Question: Is there some extension method in Rx to do the scenario below?

I have a value to start the pumping (green circles) and other value to stop the pumping (reed circles), the blue circles should be the expected values, I would not want this command to be canceled and recreated (ie "TakeUntil" and "SkipUntil" will not work).
The implementation using LINQ would be something like this:
'''
public static IEnumerable<T> TakeBetween<T>(this IEnumerable<T> source, Func<T, bool> entry, Func<T, bool> exit)
{
bool yield = false;
foreach (var item in source)
{
if (!yield)
{
if (!entry(item))
continue;
yield = true;
continue;
}
if (exit(item))
{
yield = false;
continue;
}
yield return item;
}
}
'''
How could this same logic for 'IObservable<T>' ?
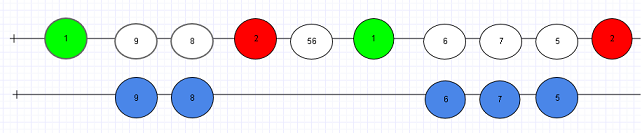
Answer: Here's what you need as an extension method:
'''
public static IObservable<T> TakeBetween<T>(
this IObservable<T> source,
Func<T, bool> entry,
Func<T, bool> exit)
{
return source
.Publish(xs =>
{
var entries = xs.Where(entry);
var exits = xs.Where(exit);
return xs.Window(entries, x => exits);
})
.Switch();
}
'''
The key thing I've included in this is the used of the 'Publish' extension. In this particular case it is important as your source observable may be "hot" and this enables the source values to be shared without creating multiple subscriptions to the source.